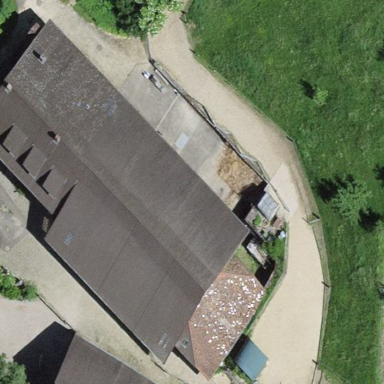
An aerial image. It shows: Farmyard area.